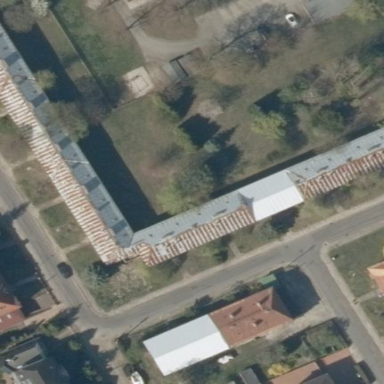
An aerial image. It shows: Residential building.